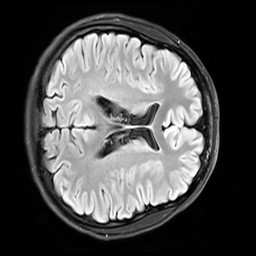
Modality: FLAIR
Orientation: axial
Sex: female
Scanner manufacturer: siemens
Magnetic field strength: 3 T
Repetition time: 10 s
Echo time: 0.09 s